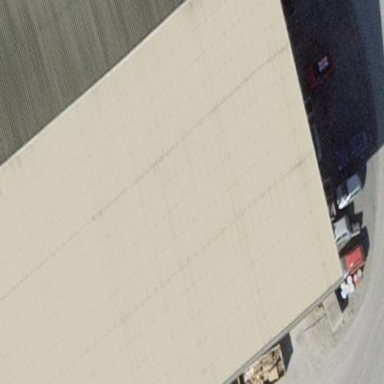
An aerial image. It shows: Industrial building.